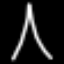
Label: The Eiffel Tower